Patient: sex M, age 61
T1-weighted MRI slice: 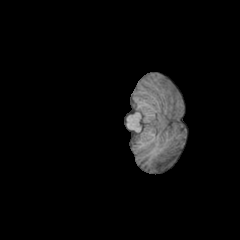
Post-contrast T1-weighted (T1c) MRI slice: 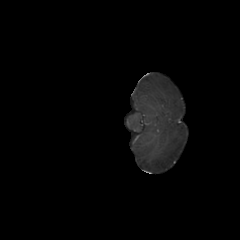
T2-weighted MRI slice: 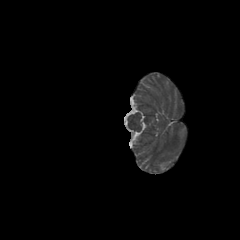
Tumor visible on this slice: no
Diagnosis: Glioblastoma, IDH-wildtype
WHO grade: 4